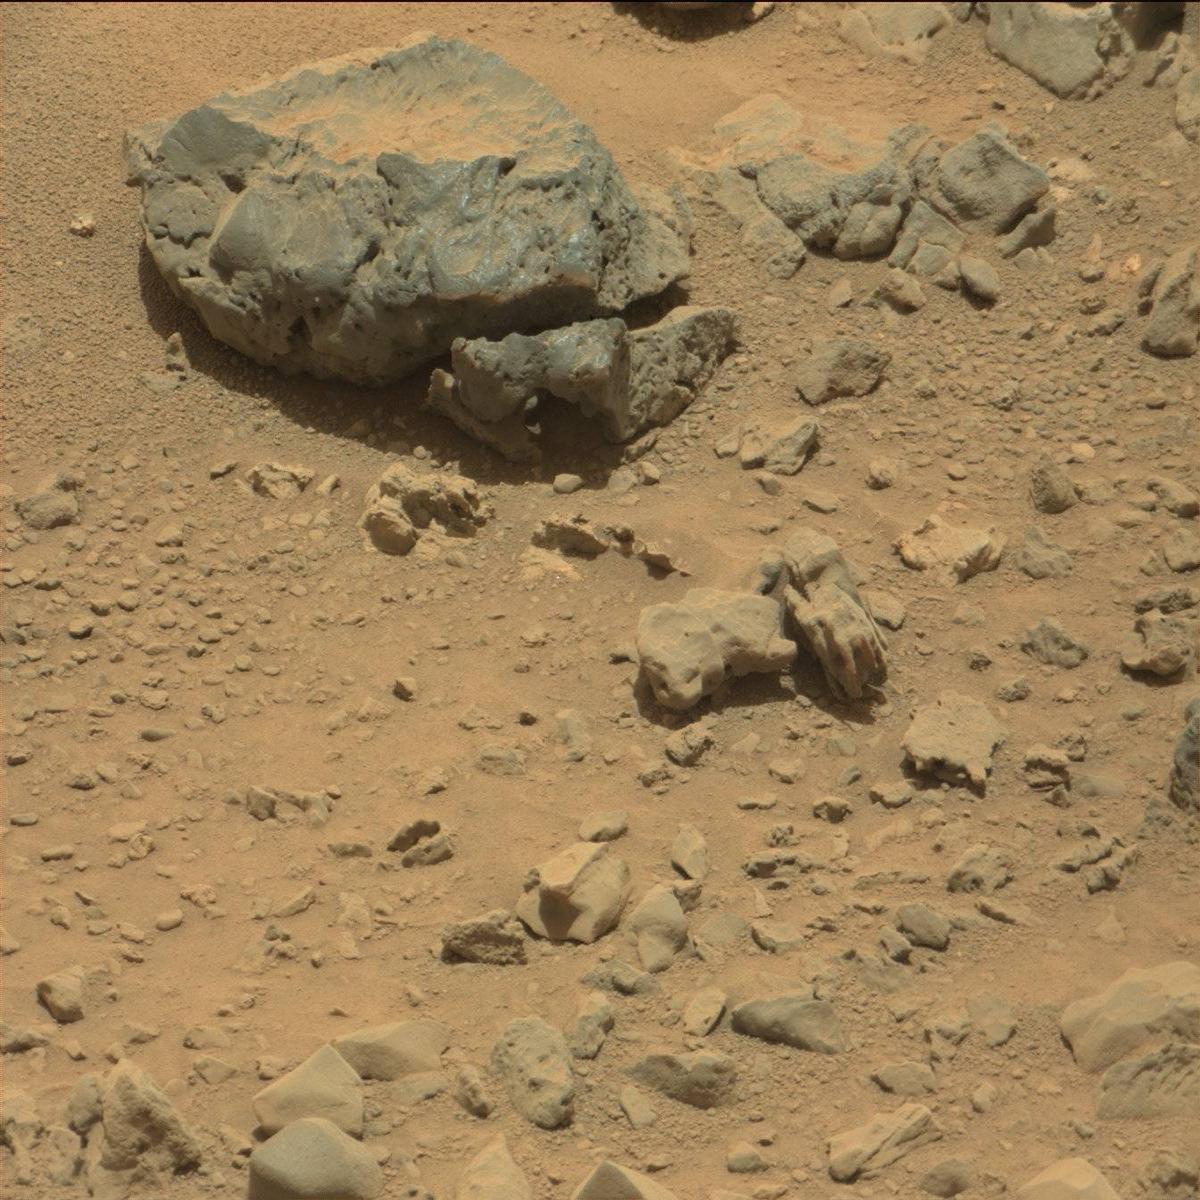
Terrain classes present: Bedrock, Rock, Sand / Soil